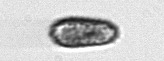
Label: Pseudochattonella_farcimen